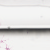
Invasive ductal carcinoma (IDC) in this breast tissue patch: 0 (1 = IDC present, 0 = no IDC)